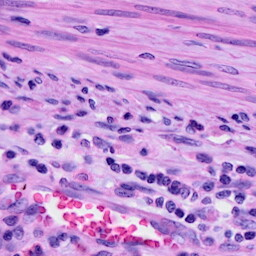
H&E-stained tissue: Cervix